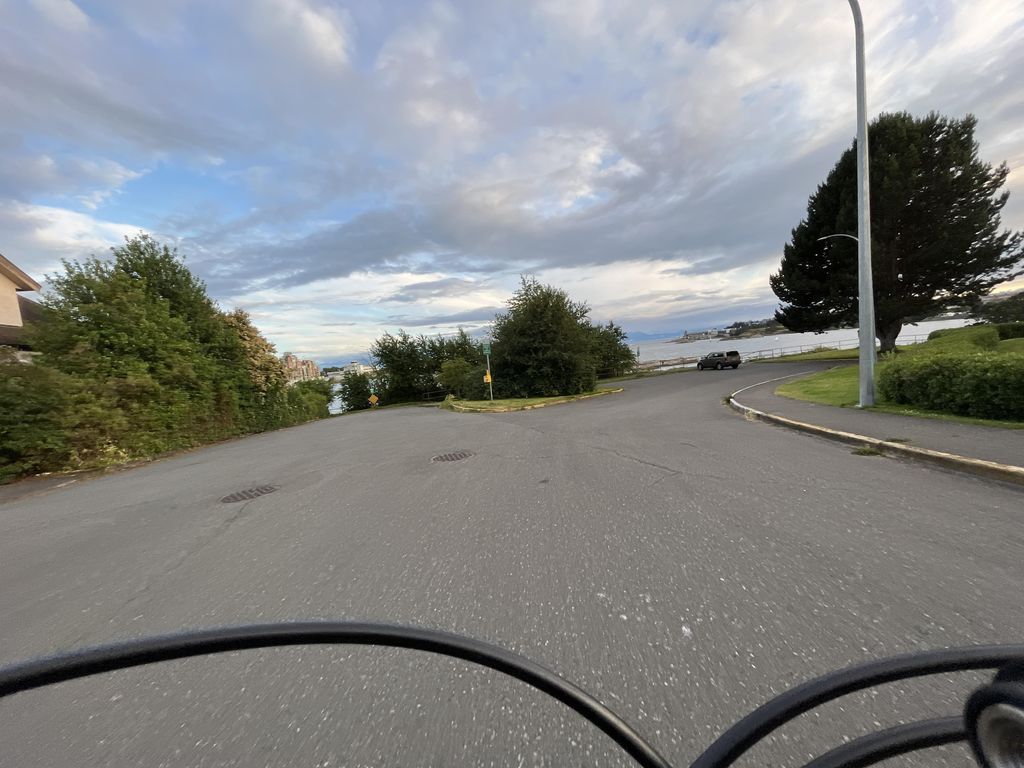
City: victoria